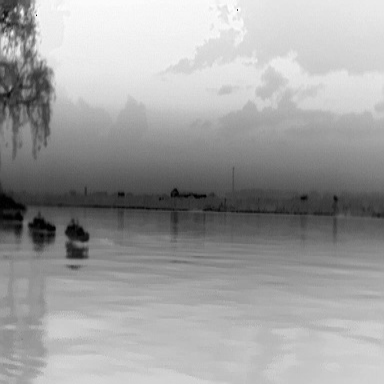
There are three objects shown in the infrared image, including two warships, and a liner.